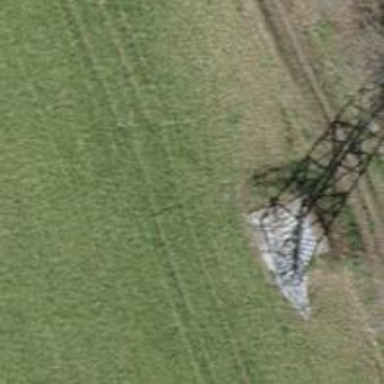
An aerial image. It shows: Power tower.